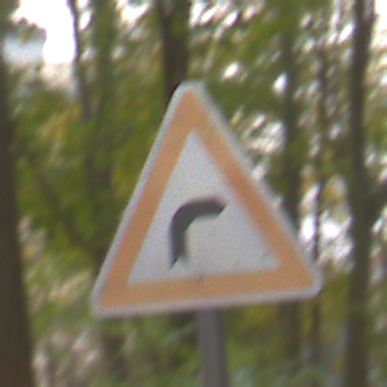
Verkehrszeichen: KurveRechts
Umgebung: Outdoor, Nature
Tageszeit: Midday
Wetter: Overcast
Licht: Natural
Jahreszeit: NotSpecified
Kontrast: LowContrast